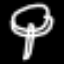
Label: mushroom